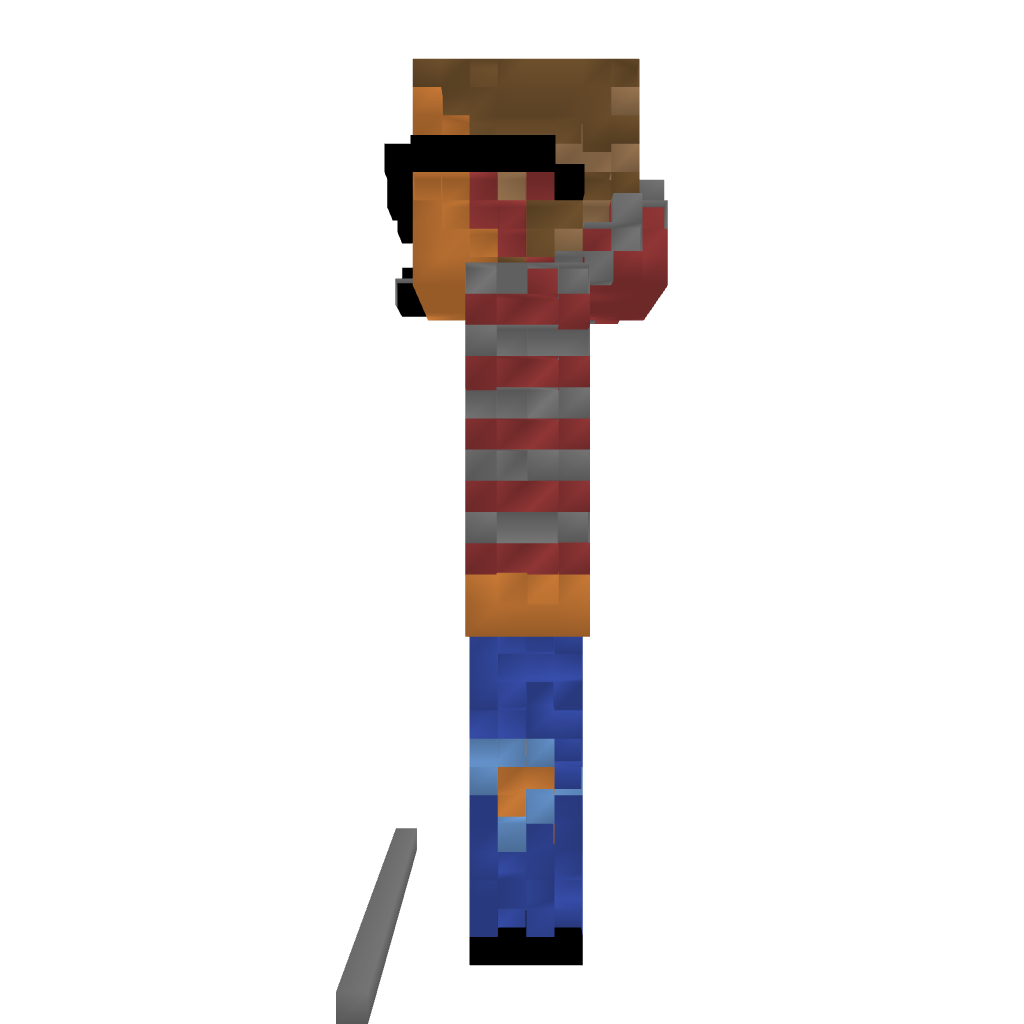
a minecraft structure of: Zelthum high quality